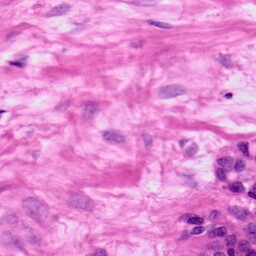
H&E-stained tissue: Ovarian